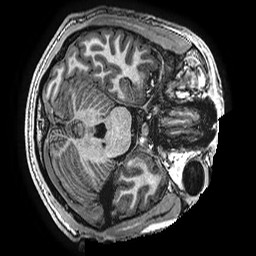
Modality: T1w
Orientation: axial
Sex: male
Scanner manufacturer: ge
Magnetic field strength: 3 T
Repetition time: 0.007644 s
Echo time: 0.003468 s